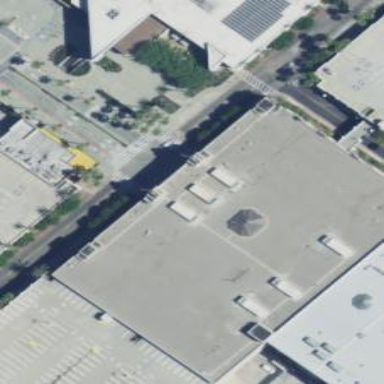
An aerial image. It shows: Retail building housing department store.